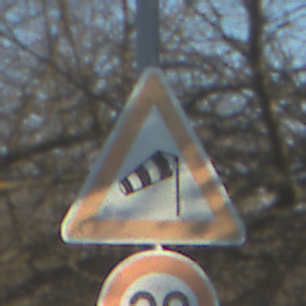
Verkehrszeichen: SeitenwindVonRechts
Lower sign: Geschwindigkeit30
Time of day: MorningAfternoon
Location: Outdoor (Nature)
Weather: Clear
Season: NotSpecified
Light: Natural